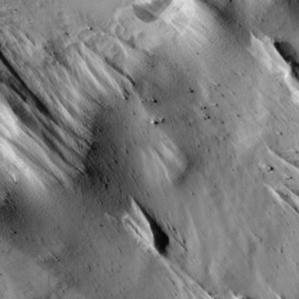
Label: non_frost